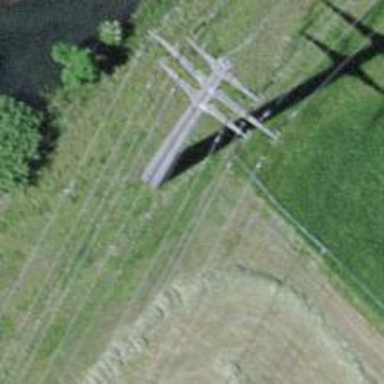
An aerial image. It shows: Concrete power pole.